Interaction volume radius: 10 \u00c5
Interaction volume height: 10 \u00c5
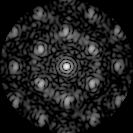
Disorder parameter: 0.4543